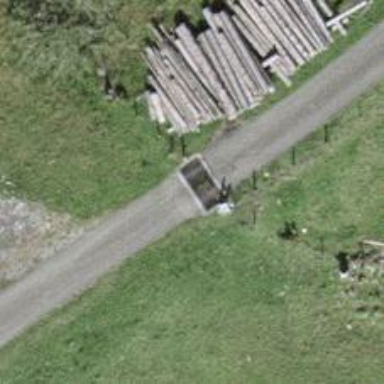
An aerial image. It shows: Cattle grid barrier.